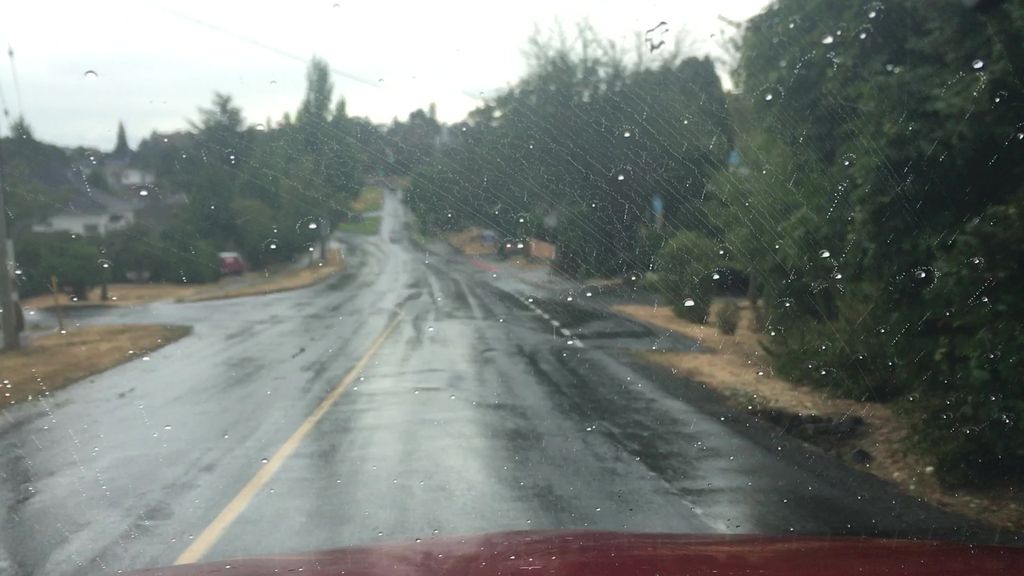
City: victoria